Interaction volume radius: 10 \u00c5
Interaction volume height: 25 \u00c5
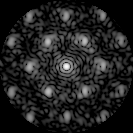
Disorder parameter: 0.4457